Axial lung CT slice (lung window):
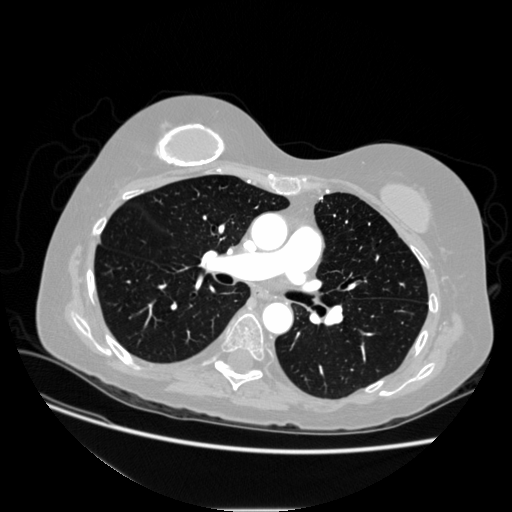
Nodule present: no